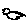
Label: bird